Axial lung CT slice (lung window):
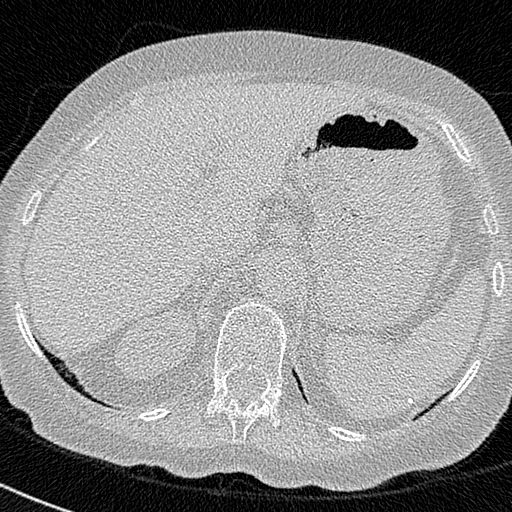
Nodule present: no